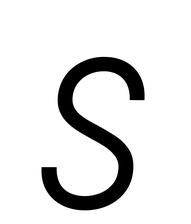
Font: Roboto-Italic_Condensed_Light_Italic